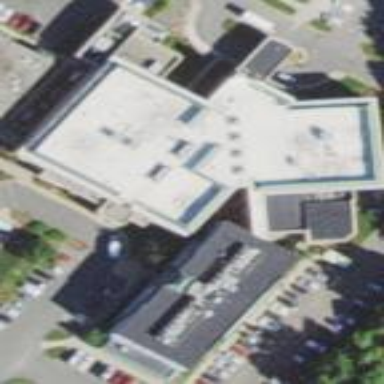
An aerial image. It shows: Hospital building.